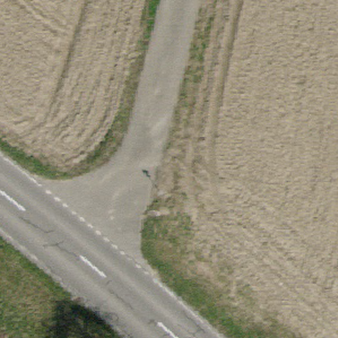
Label: other